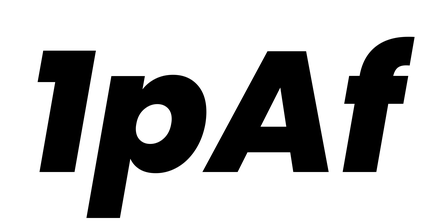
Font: Poppins-ExtraBoldItalic